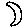
Label: moon